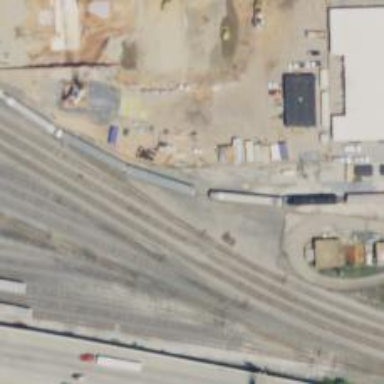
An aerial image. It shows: Railway yard used for servicing trains.